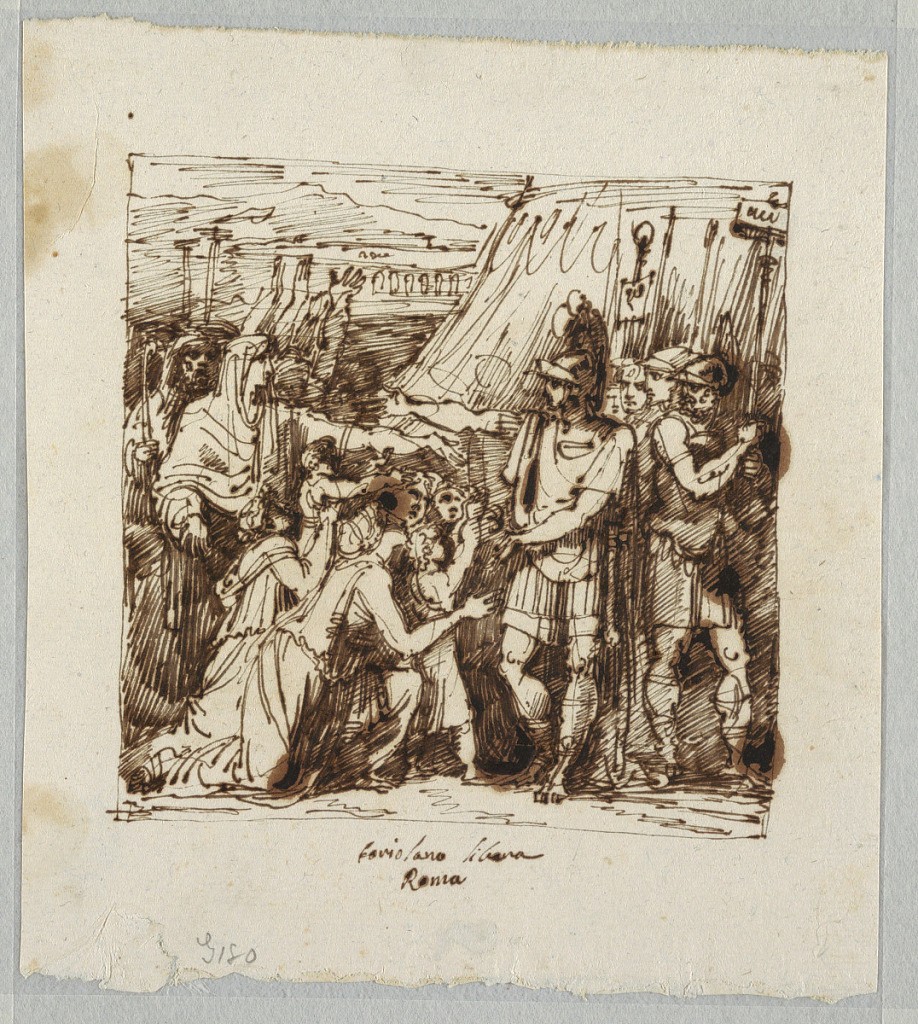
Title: Coriolanus Agrees to Lift the Siege of Rome
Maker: Felice Giani, Italian, 1758–1823
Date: late 19th century
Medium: Pen and brown ink, brush and brown wash over traces of graphite on cream laid paper
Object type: Drawing
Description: Coriolanus shown in his camp extending his arm toward his mother, Veturia. She speaks to him while wife, Volumnia, and other women and children urge him by praying.